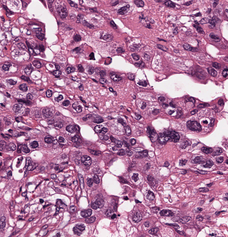
Tumor epithelial tissue: yes
Tumor-associated stroma tissue: yes
Normal tissue: no